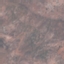
Land use / land cover: HerbaceousVegetation